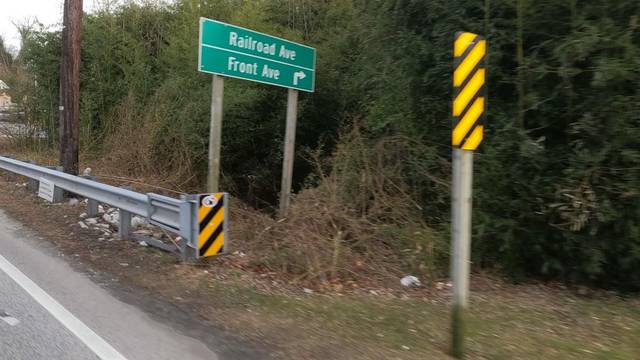
Region: United States
Coordinates: 39.423, -76.633